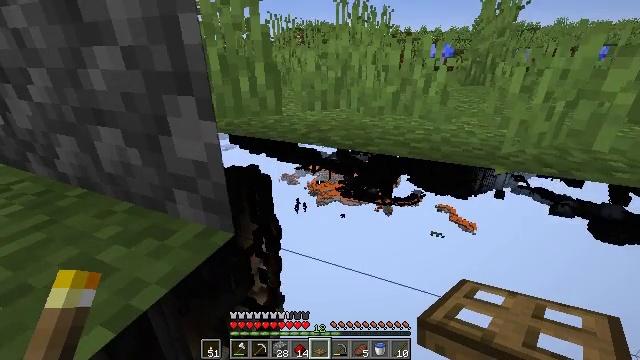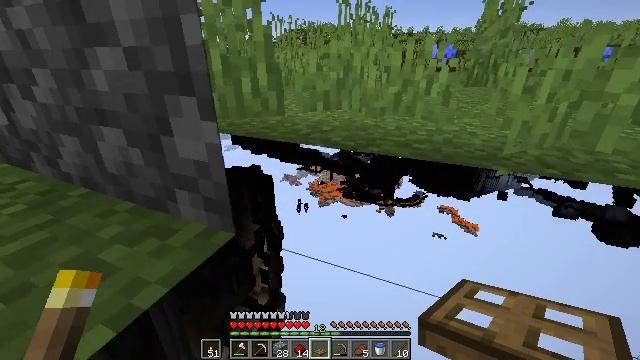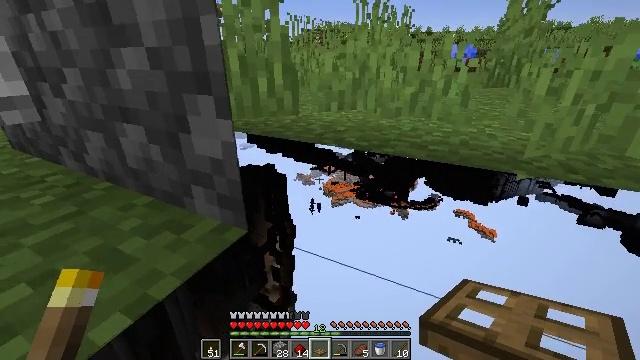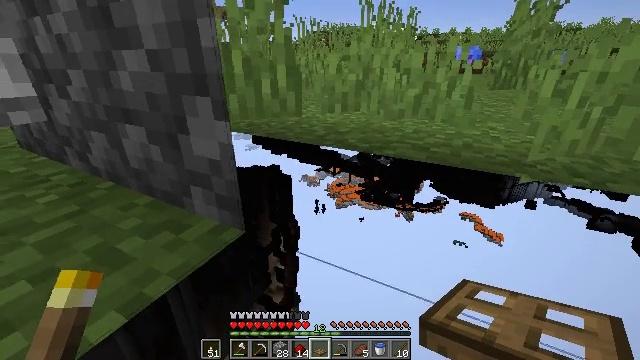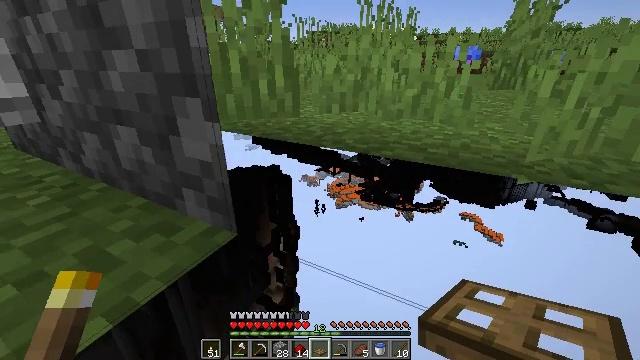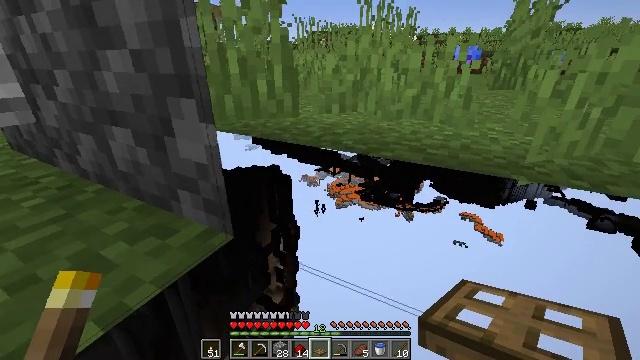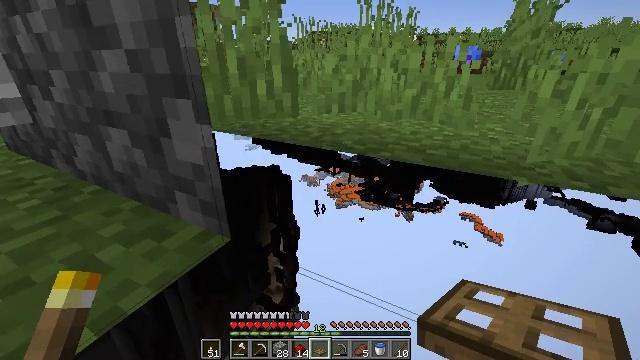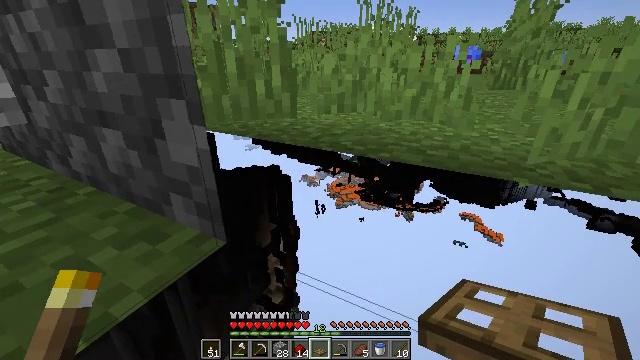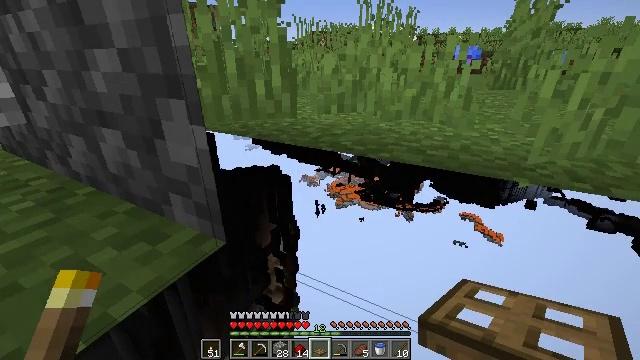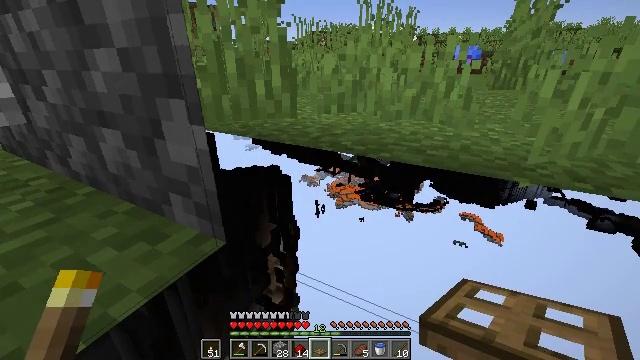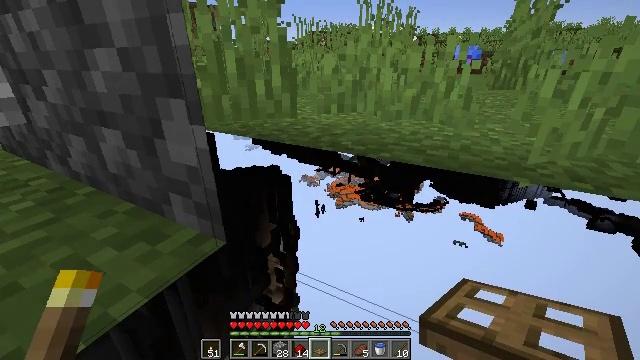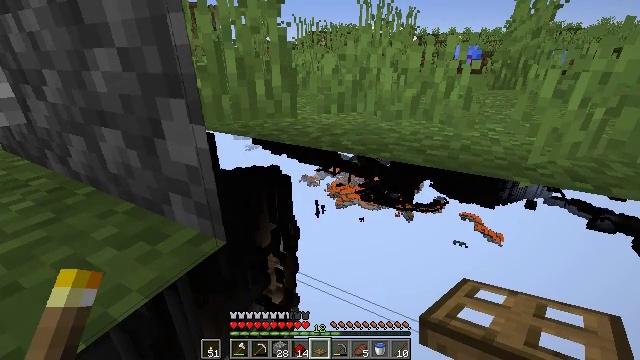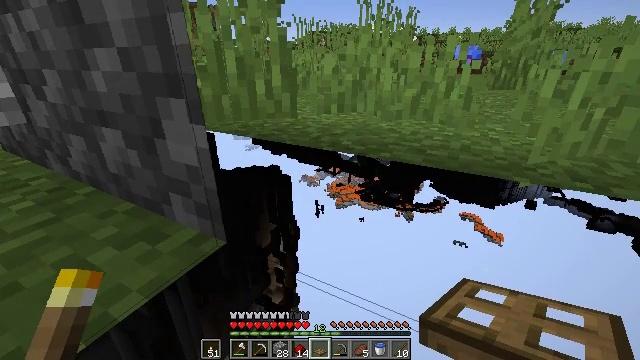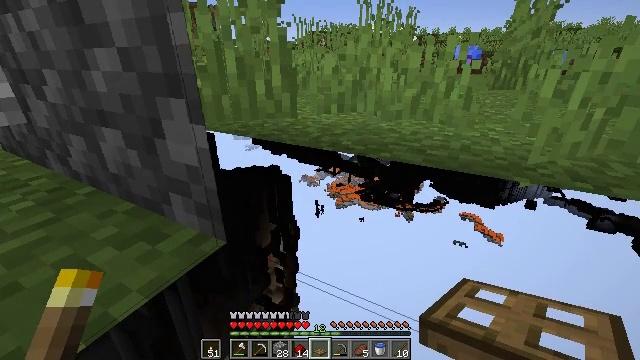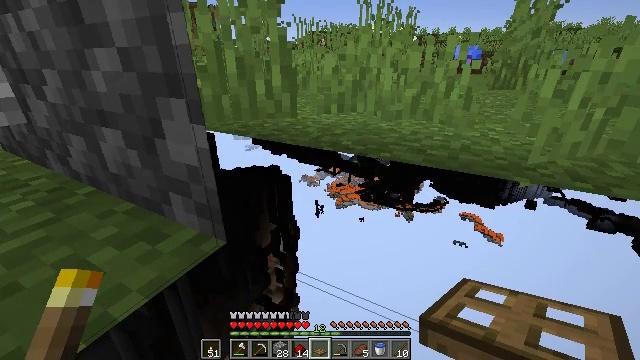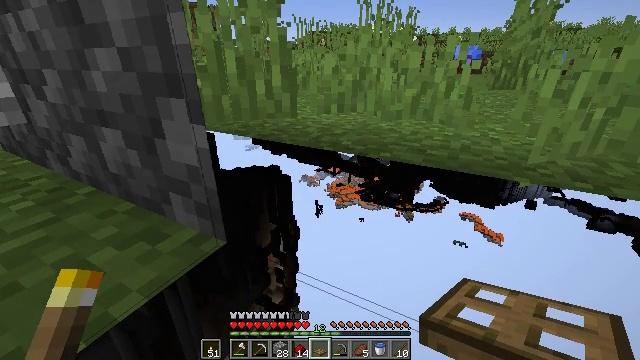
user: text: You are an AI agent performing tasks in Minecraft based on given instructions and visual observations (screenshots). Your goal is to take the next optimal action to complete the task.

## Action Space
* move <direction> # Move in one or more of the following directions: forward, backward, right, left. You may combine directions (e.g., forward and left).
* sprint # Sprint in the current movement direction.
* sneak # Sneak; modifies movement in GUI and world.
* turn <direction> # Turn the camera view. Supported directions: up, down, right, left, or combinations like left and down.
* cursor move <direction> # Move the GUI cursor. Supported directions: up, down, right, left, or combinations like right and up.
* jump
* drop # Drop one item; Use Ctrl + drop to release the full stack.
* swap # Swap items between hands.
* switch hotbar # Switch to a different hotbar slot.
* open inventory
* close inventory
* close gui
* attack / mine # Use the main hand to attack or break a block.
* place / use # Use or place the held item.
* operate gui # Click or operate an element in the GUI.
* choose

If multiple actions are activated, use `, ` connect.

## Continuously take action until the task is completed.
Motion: motion action
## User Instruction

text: Break the composter to recycle it.
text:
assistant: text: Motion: no_op
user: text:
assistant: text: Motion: turn left
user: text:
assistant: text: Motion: move right, turn left
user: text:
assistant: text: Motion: move right
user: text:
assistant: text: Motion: move right
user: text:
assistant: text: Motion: no_op
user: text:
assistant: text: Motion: no_op
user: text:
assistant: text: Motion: no_op
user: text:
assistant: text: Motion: no_op
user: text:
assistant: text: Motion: no_op
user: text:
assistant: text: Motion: no_op
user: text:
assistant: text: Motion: no_op
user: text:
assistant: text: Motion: no_op
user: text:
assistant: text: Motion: no_op
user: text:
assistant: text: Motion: no_op
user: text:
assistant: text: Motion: no_op
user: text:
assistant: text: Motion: no_op
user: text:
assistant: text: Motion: no_op
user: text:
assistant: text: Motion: no_op
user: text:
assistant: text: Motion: no_op
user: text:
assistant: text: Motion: turn up
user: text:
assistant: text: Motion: turn up
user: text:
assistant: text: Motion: no_op
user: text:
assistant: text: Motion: no_op
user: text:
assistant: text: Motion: no_op
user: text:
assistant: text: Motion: no_op
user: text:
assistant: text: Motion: no_op
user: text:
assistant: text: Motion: no_op
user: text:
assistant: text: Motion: no_op
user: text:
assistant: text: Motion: no_op